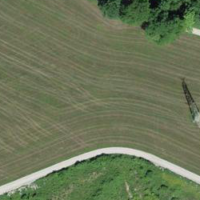
EUNIS habitat code: 52
Species observed at this site:
Lythrum salicaria
Lysimachia vulgaris